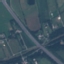
Label: Highway